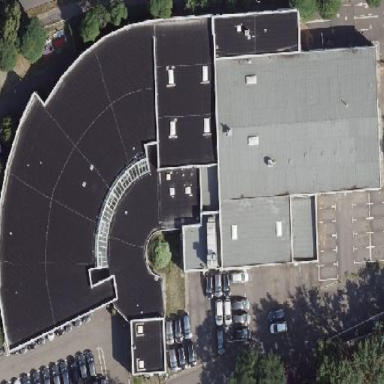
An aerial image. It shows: Flat-roofed commercial building.